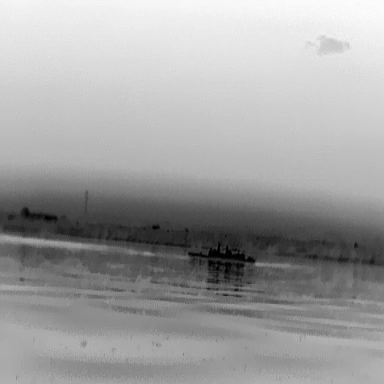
There is a warship in the infrared image.